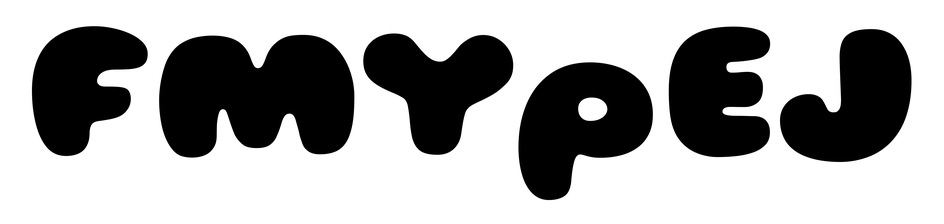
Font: Gluten_Black